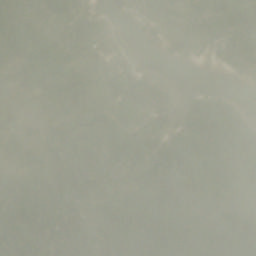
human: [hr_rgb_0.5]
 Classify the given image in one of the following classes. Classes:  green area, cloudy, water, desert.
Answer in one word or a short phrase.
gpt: cloudy